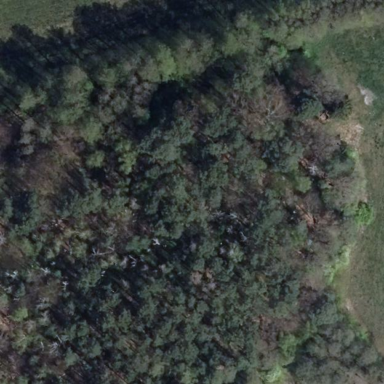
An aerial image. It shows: Beautiful woodland area.